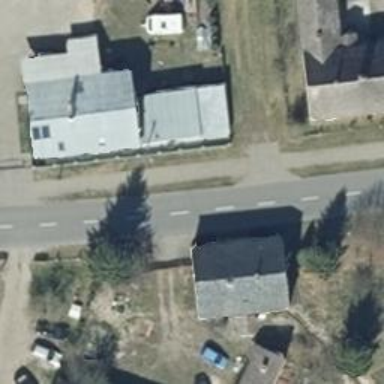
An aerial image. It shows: Asphalt road classified as tertiary.